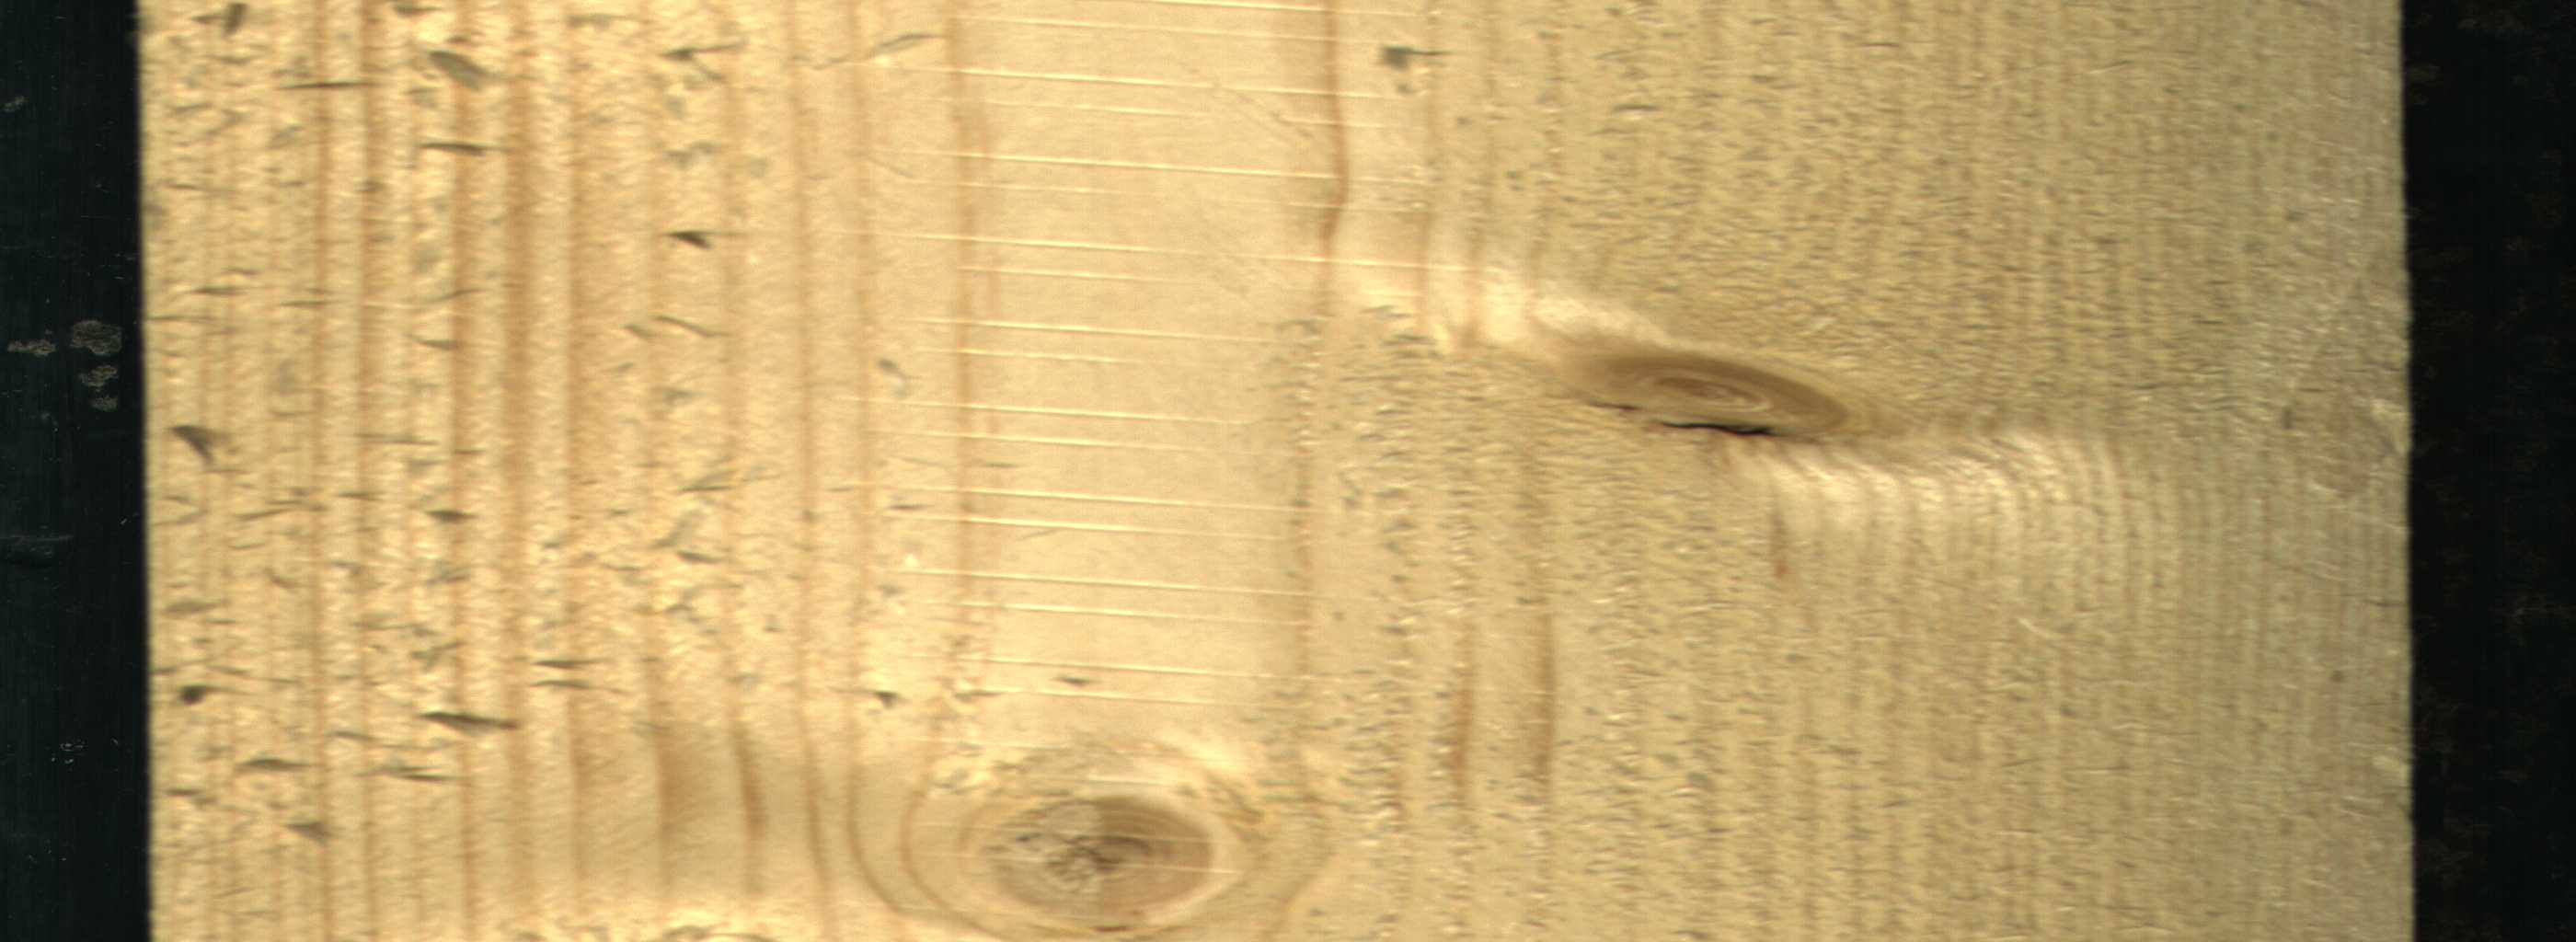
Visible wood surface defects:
Live_Knot
Live_Knot